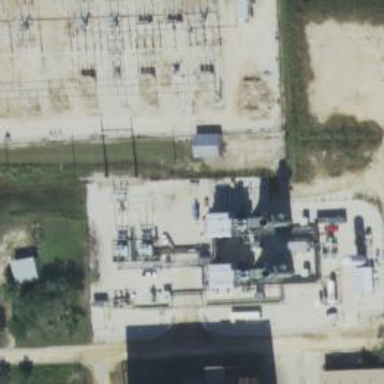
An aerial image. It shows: Gas-powered generator. It is gas turbine type generator.